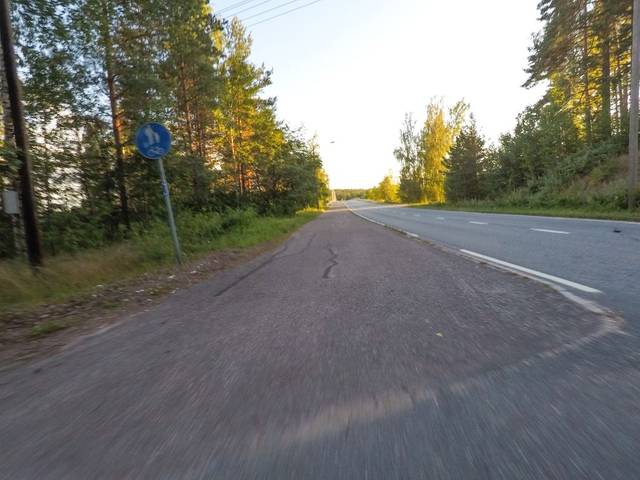
Region: Finland
Coordinates: 61.281, 28.826